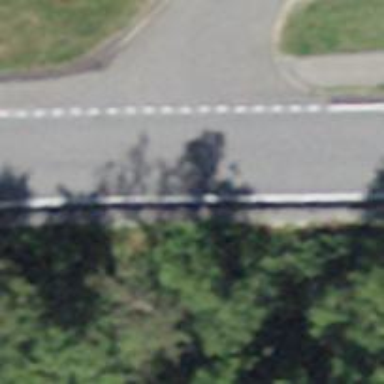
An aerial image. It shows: Asphalt road with secondary link designation.